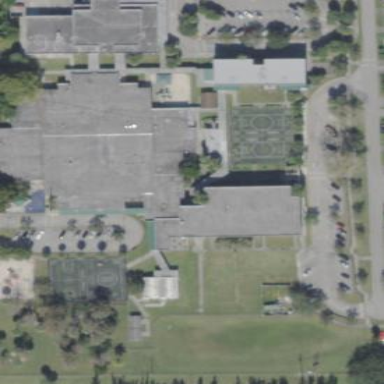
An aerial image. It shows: School building.